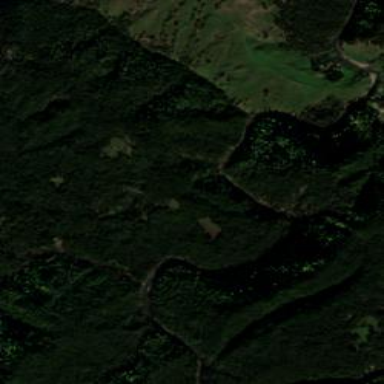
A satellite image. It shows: Forest area.